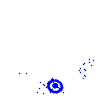
Particle: electron